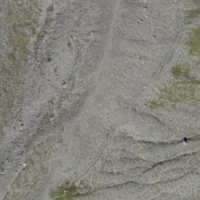
EUNIS habitat code: 48
Species observed at this site:
Pontia callidice